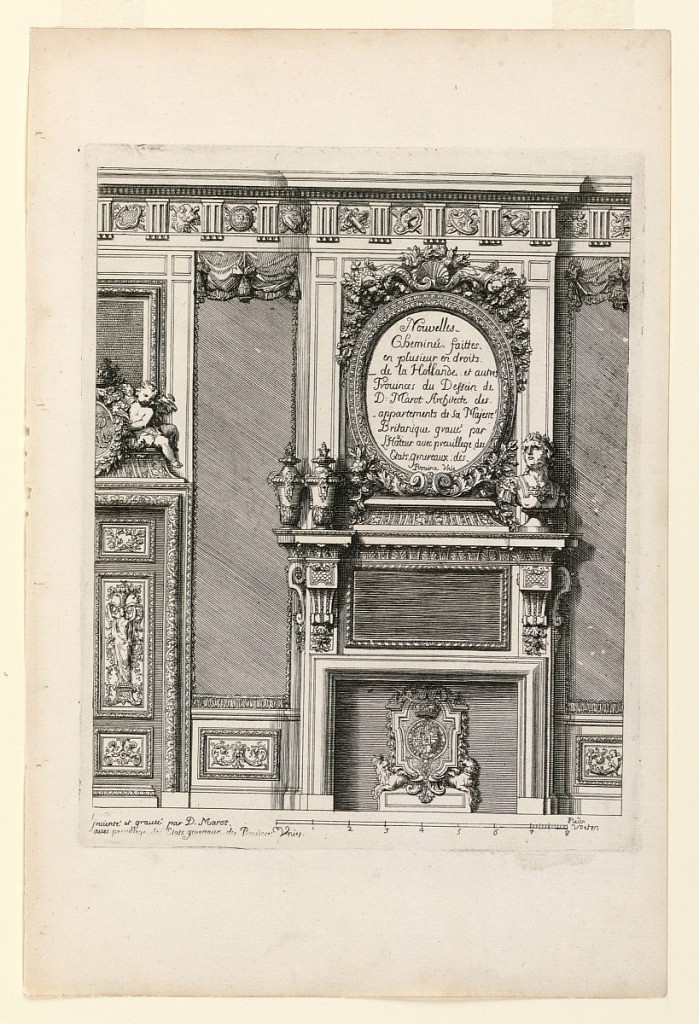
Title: Title Page, Nouvelles Cheminée faittes en plusieur en droits (New Designs for Fireplaces)
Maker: Daniel Marot, French, active in the Netherlands and England, 1661–1752
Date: ca. 1700
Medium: Etching and engraving on white laid paper
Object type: Print
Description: A fireplace decorated with lions flanking an escutcheon with a crowned roundel. Two urns and a bust of a Roman emperor sit on the mantelpiece. Above, oval-shaped cartouche with title and a Doric entablature. Scale below.